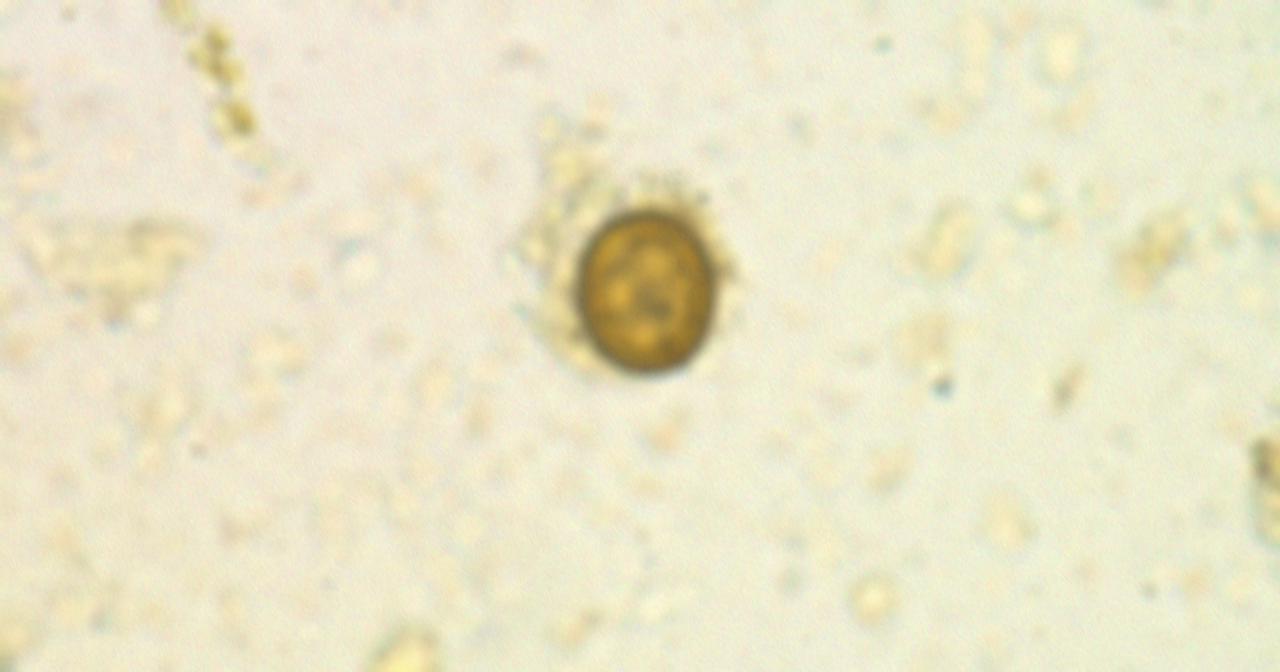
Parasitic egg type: Taenia spp. egg